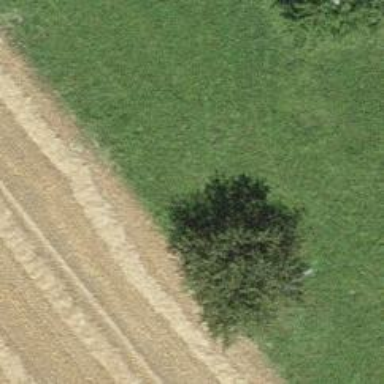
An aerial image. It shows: Mixed-leaf deciduous tree in its natural environment.